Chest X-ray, PA view. Patient: 39 years old, sex F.
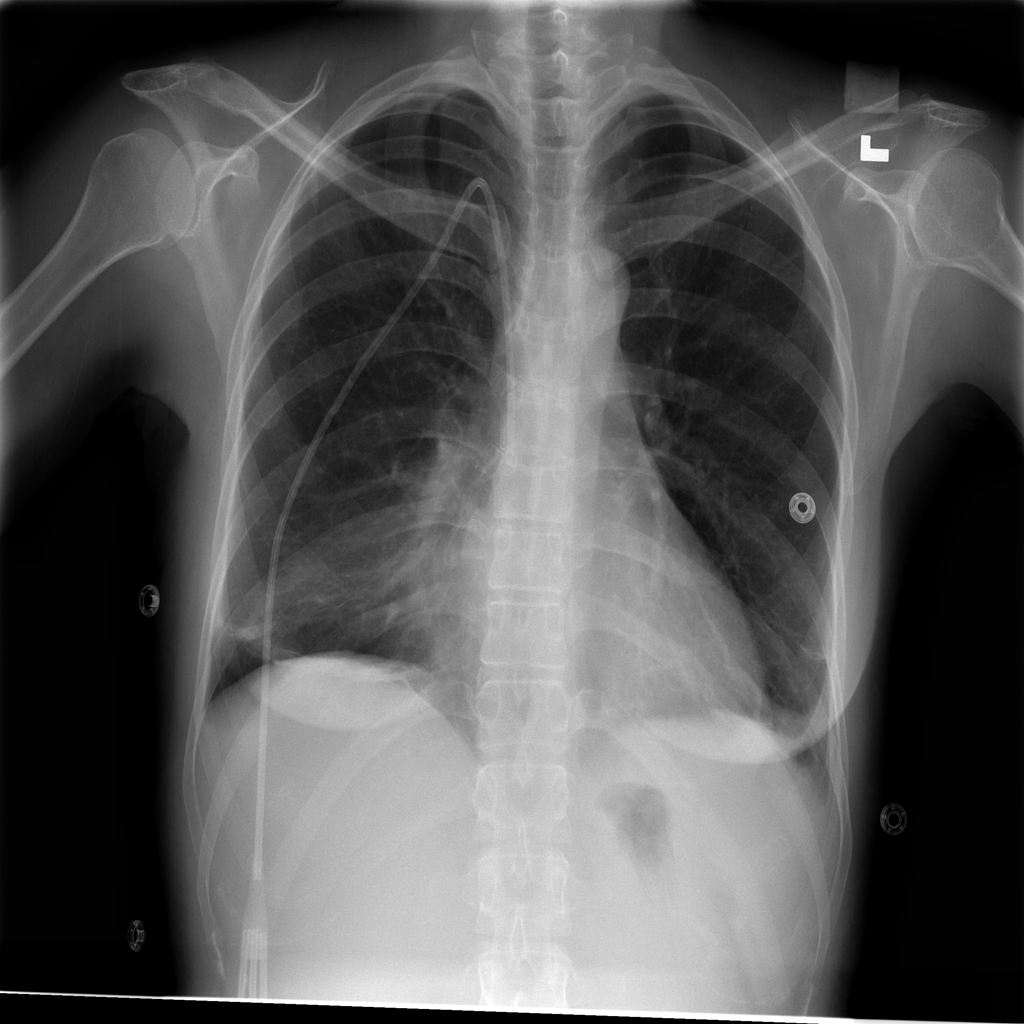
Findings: Effusion, Infiltration